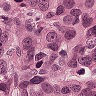
Metastatic tissue present: yes